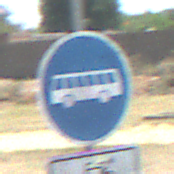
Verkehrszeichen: Busssonderstreifen
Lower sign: EinspurigeFahrzeugeFrei6
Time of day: Midday
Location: Outdoor (Nature)
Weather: Clear
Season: NotSpecified
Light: Natural